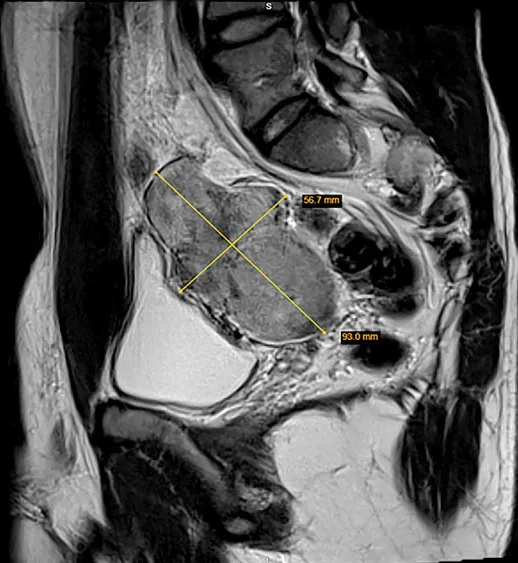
T2 sagittal image of the pelvis with the tumor measured.
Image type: radiology (mri)